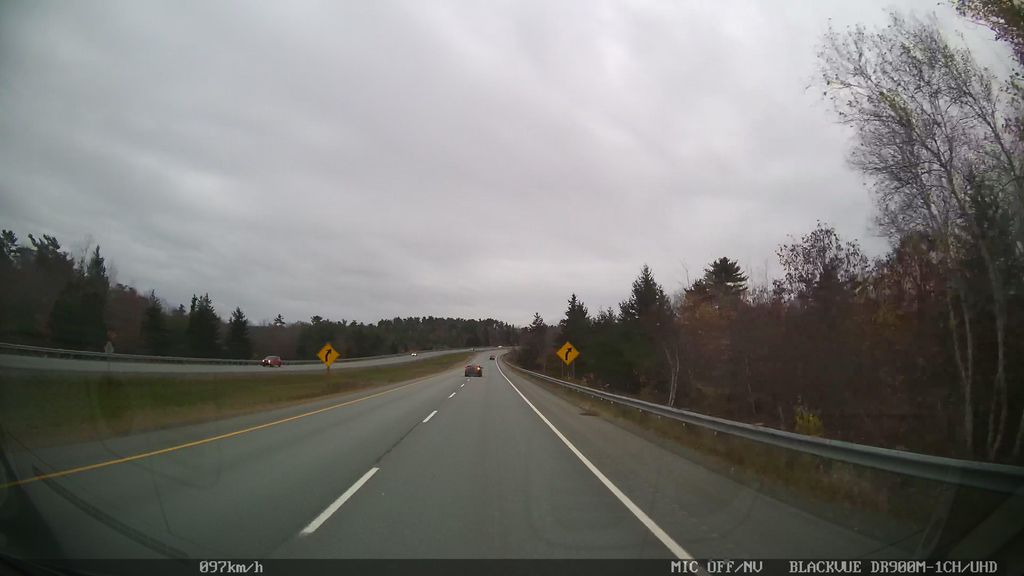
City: halifax